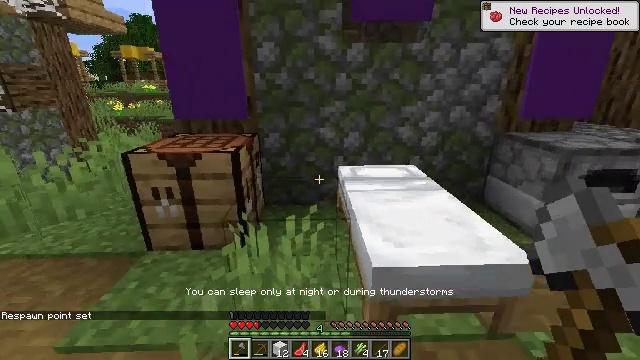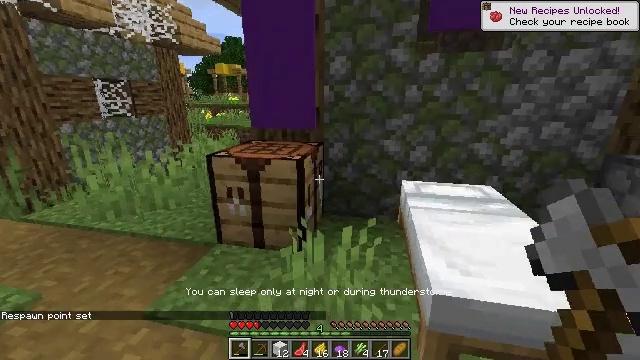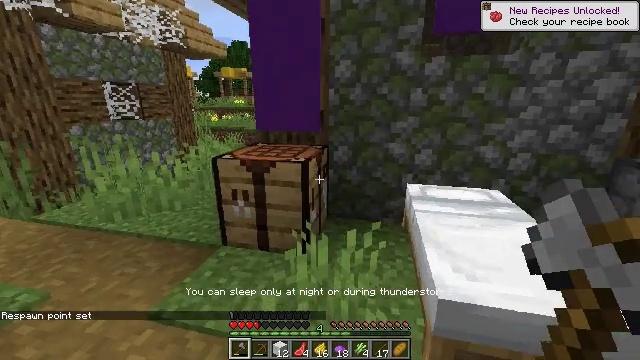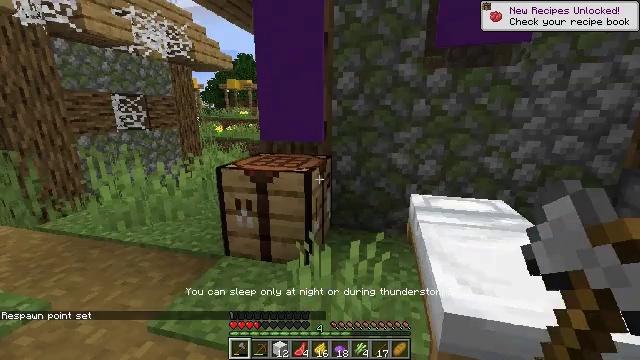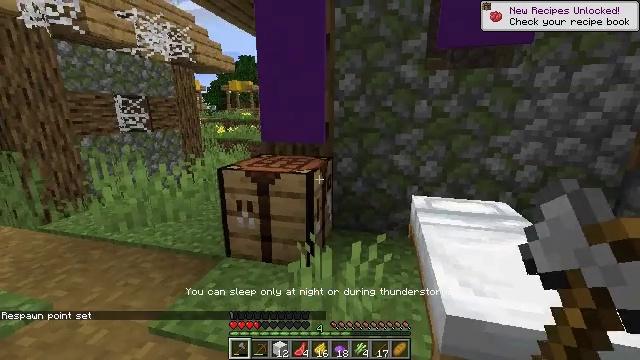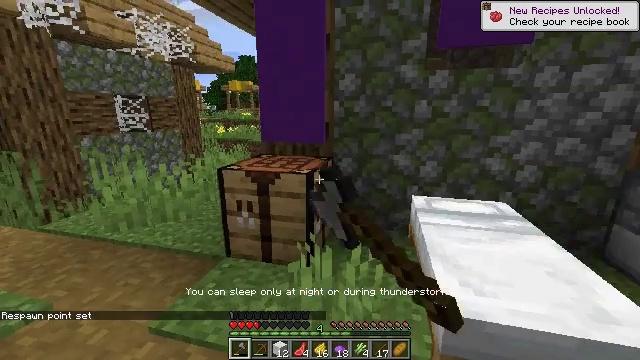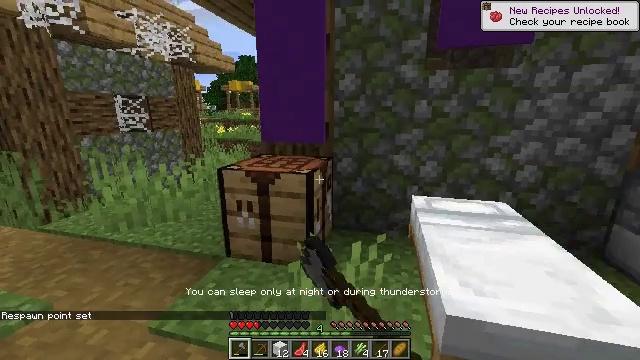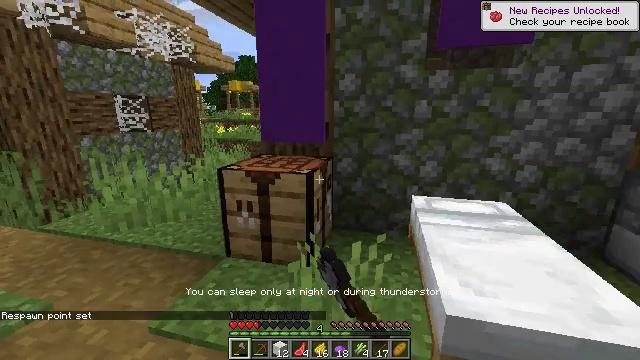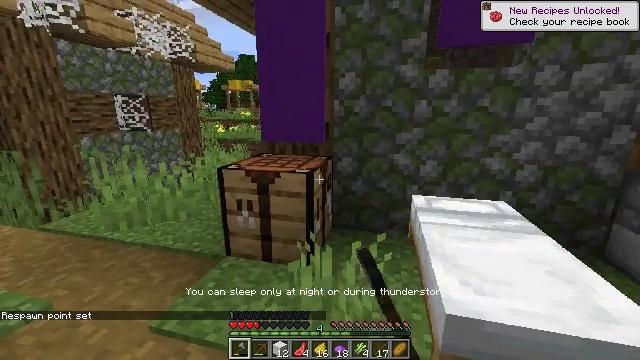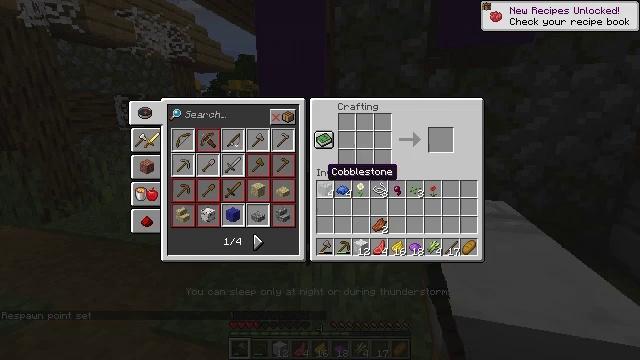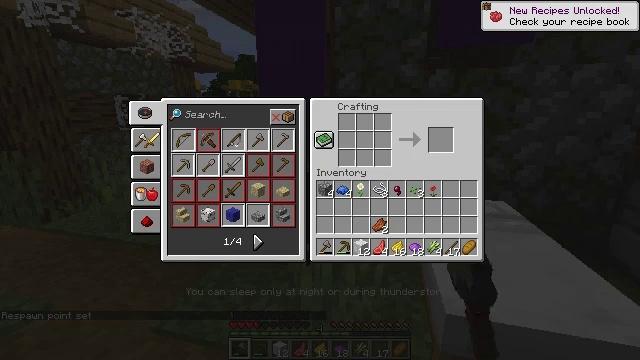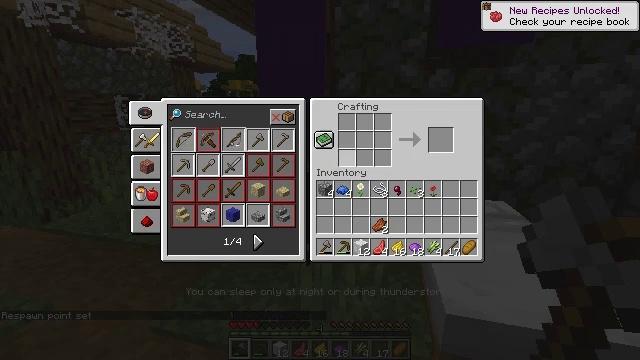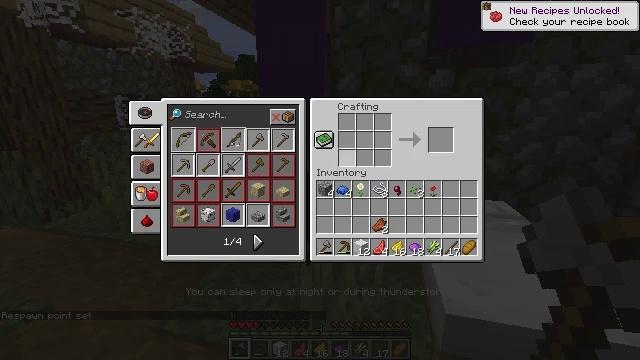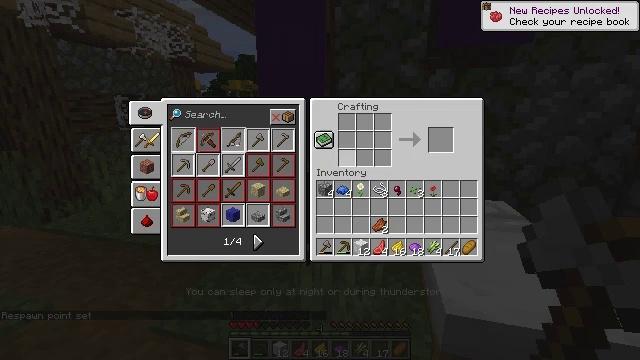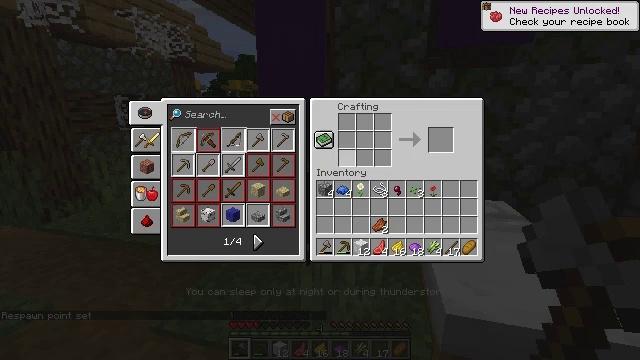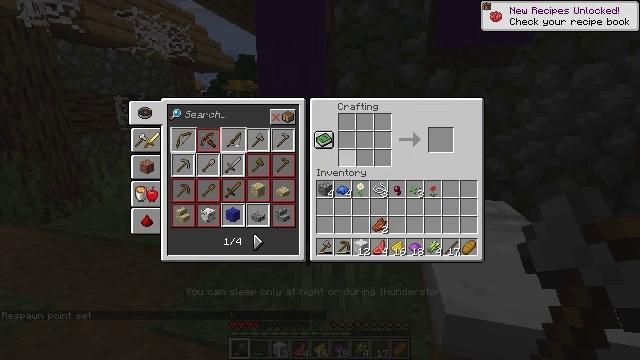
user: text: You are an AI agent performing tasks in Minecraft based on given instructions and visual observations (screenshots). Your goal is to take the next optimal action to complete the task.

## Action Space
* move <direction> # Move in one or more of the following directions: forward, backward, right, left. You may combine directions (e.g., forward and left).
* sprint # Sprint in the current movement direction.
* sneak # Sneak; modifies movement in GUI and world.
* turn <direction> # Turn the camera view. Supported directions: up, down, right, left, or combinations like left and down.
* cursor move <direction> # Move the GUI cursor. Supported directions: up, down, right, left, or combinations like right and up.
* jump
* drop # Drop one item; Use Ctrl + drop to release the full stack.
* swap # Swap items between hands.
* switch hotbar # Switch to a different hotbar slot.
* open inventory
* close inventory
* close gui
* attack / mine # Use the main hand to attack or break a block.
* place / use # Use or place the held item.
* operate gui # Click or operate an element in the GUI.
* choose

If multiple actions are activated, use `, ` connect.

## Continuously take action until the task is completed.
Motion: motion action
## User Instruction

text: Make some purple wool using purple dye.
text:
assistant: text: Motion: turn left and up
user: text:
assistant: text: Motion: turn left
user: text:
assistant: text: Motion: turn up
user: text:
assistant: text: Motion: use / place
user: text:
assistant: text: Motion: use / place
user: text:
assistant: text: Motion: use / place
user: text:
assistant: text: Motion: no_op
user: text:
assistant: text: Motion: no_op
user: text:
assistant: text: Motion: open gui
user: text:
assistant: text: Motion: cursor move right
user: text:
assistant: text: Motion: cursor move right and up
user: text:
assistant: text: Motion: no_op
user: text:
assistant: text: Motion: no_op
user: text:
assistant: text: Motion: no_op
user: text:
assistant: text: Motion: no_op
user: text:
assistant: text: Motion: no_op
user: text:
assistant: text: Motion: no_op
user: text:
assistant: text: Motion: cursor move left
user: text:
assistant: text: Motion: cursor move left
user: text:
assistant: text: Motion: cursor move left
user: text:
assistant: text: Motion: cursor move left and down
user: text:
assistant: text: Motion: cursor move down
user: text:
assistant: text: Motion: no_op
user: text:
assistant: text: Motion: no_op
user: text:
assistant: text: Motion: cursor move down
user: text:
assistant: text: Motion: cursor move down
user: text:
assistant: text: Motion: no_op
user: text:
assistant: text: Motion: operate gui
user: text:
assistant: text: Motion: operate gui
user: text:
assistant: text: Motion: operate gui